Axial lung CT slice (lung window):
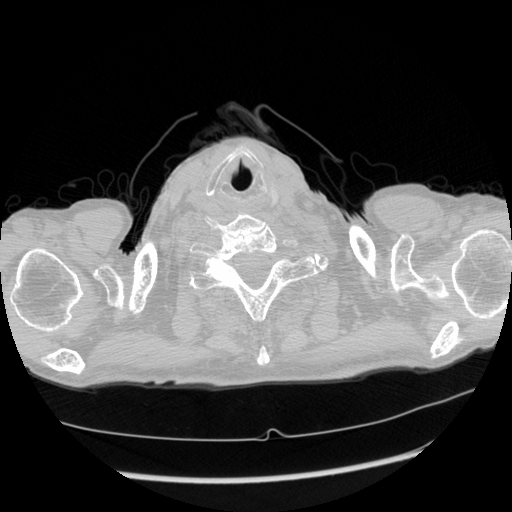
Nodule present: no